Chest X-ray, PA view. Patient: 26 years old, sex F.
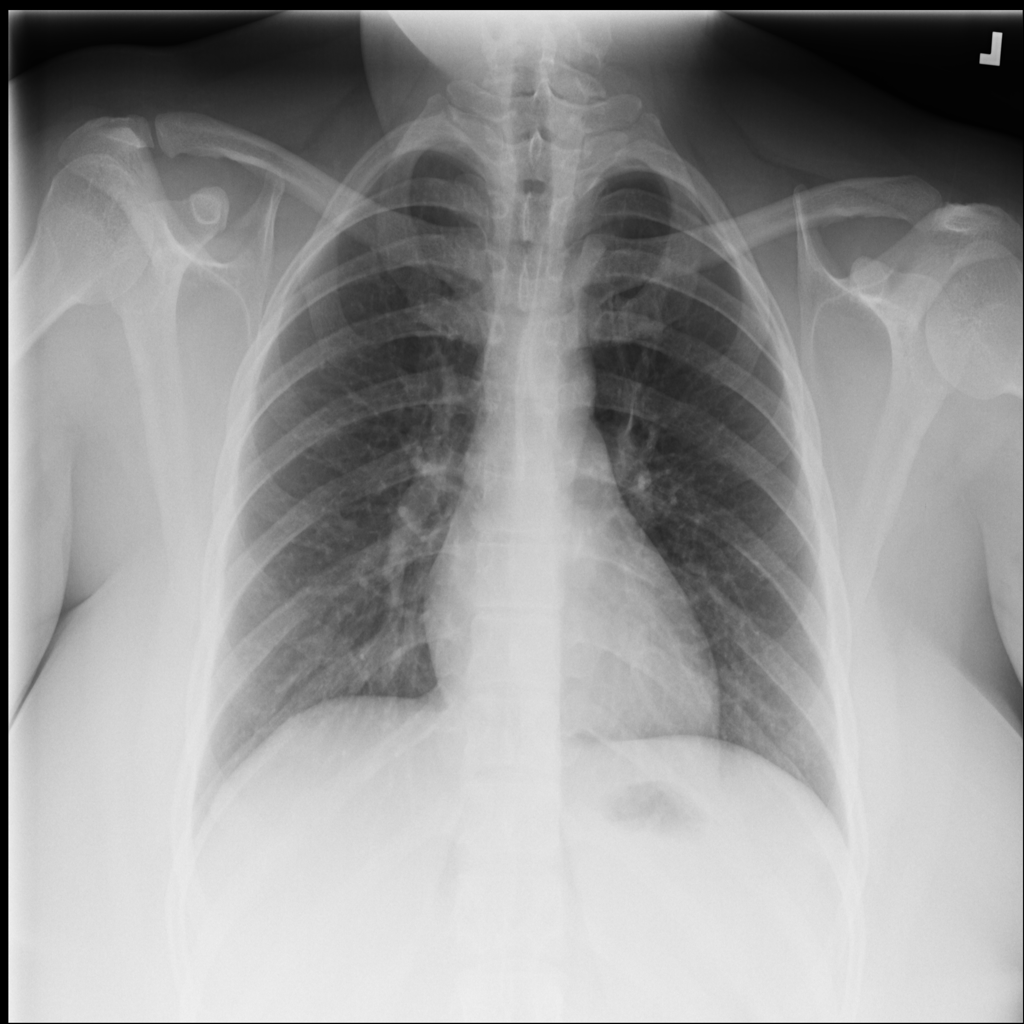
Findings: No Finding